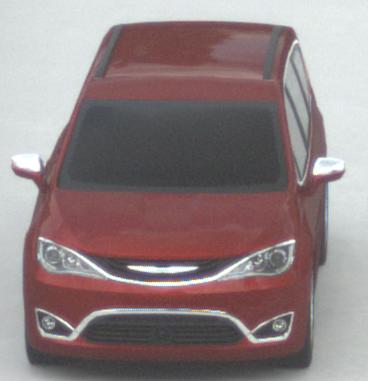
Make: Chrysler
Model: Pacifica
Detailed model: -
Model produced from: 2016
Model produced until: 2020
Doors: 5
Color: red
Road condition: dry road
Daytime: morning or afternoon
Contrast: low contrast